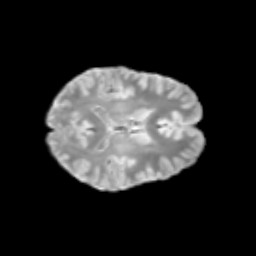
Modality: T2w
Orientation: axial
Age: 14
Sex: female
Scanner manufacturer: siemens
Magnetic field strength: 3 T
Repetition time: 3.8 s
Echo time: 0.07 s